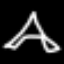
Label: The Eiffel Tower